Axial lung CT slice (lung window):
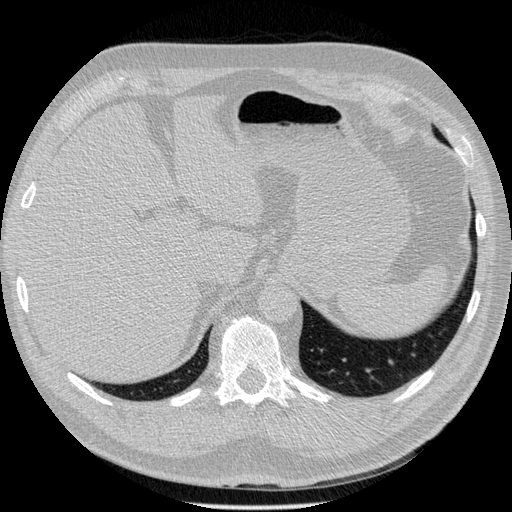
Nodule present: no